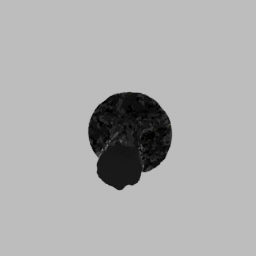
Label: nature